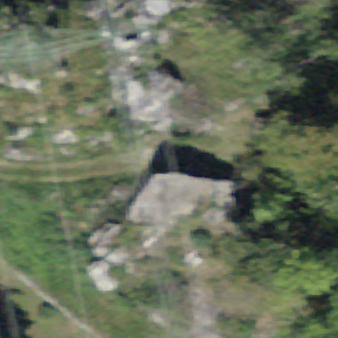
Label: bouldering_area